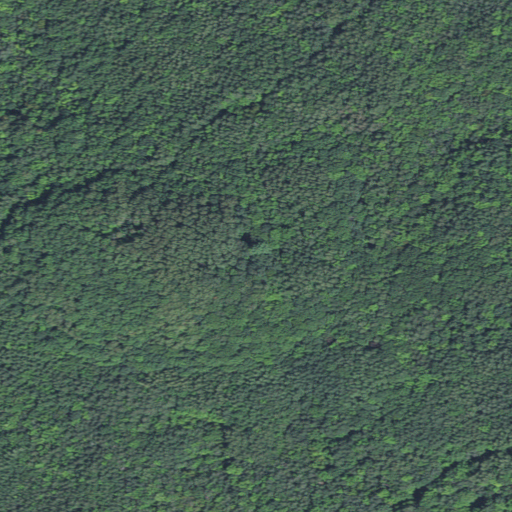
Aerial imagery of mountain in Wisconsin named Hay Creek Mound containing deciduous forest and woody wetlands